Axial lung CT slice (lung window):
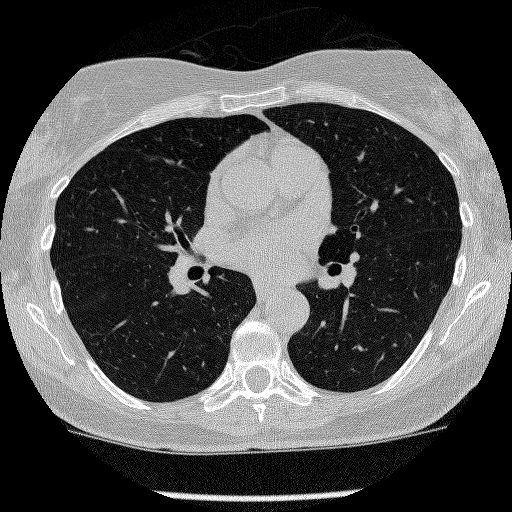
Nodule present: no